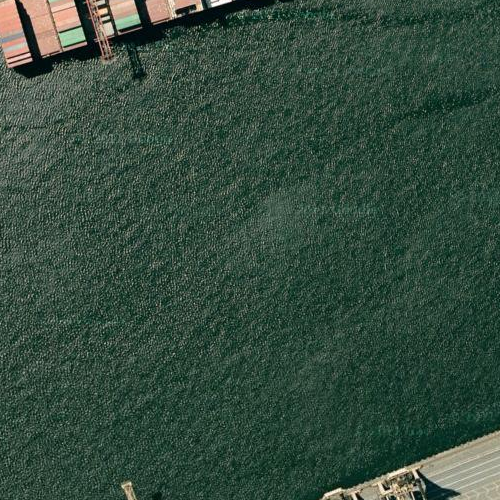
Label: sydney